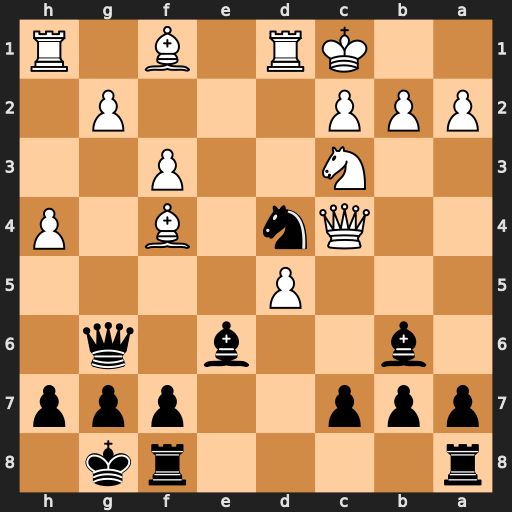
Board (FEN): r4rk1/ppp2ppp/1b2b1q1/3P4/2Qn1B1P/2N2P2/PPP3P1/2KR1B1R
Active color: b
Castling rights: -
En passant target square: -
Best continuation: Qxc2#